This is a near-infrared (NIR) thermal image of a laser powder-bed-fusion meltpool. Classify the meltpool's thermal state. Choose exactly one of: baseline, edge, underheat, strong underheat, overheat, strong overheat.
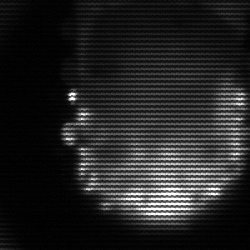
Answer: baseline